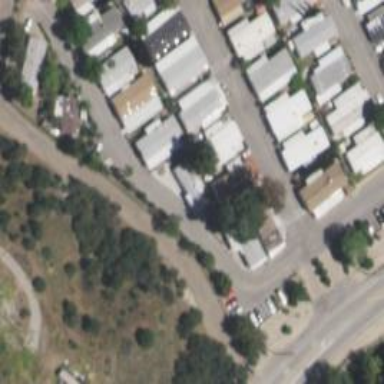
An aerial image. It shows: Service road in mobile home or trailer park.